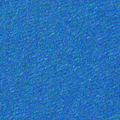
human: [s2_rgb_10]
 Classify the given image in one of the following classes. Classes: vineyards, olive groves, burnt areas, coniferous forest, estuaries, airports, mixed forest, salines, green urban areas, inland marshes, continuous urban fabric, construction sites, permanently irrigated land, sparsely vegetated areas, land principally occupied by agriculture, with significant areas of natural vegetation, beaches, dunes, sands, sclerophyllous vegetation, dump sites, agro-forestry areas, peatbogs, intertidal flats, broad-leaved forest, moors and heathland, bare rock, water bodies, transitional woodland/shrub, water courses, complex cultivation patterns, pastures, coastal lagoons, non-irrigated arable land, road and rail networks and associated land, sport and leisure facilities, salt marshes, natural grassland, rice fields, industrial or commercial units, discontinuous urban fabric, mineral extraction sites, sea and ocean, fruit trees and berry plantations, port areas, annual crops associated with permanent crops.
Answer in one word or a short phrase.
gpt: sea and ocean